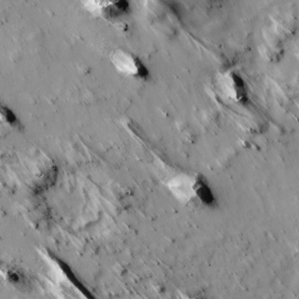
Label: non_frost